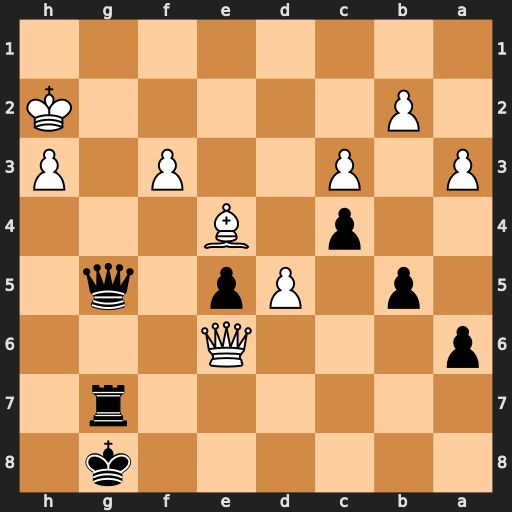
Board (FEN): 6k1/6r1/p3Q3/1p1Pp1q1/2p1B3/P1P2P1P/1P5K/8
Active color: b
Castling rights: -
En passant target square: -
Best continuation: Kh8 Qc8+ Rg8